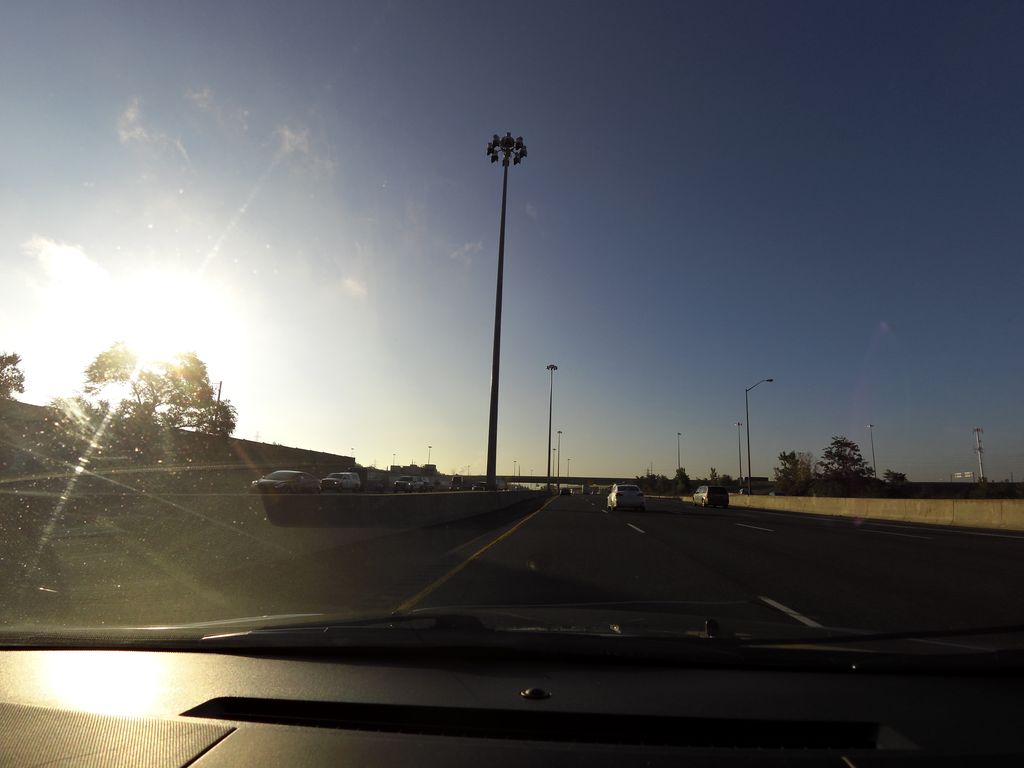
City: hamilton